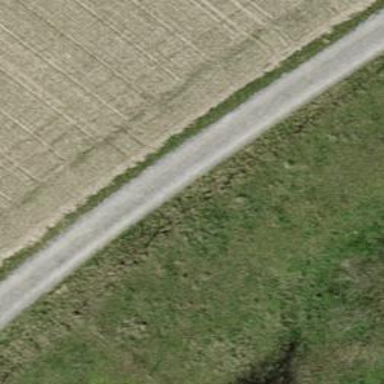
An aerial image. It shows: Pebblestone track with grade2 quality.